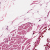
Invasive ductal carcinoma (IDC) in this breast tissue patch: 0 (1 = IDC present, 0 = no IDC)